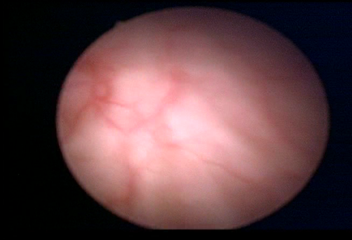
Modality: WLC
Class: Normal mucosa
Bladder cancer association: No